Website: home-depot
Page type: payment
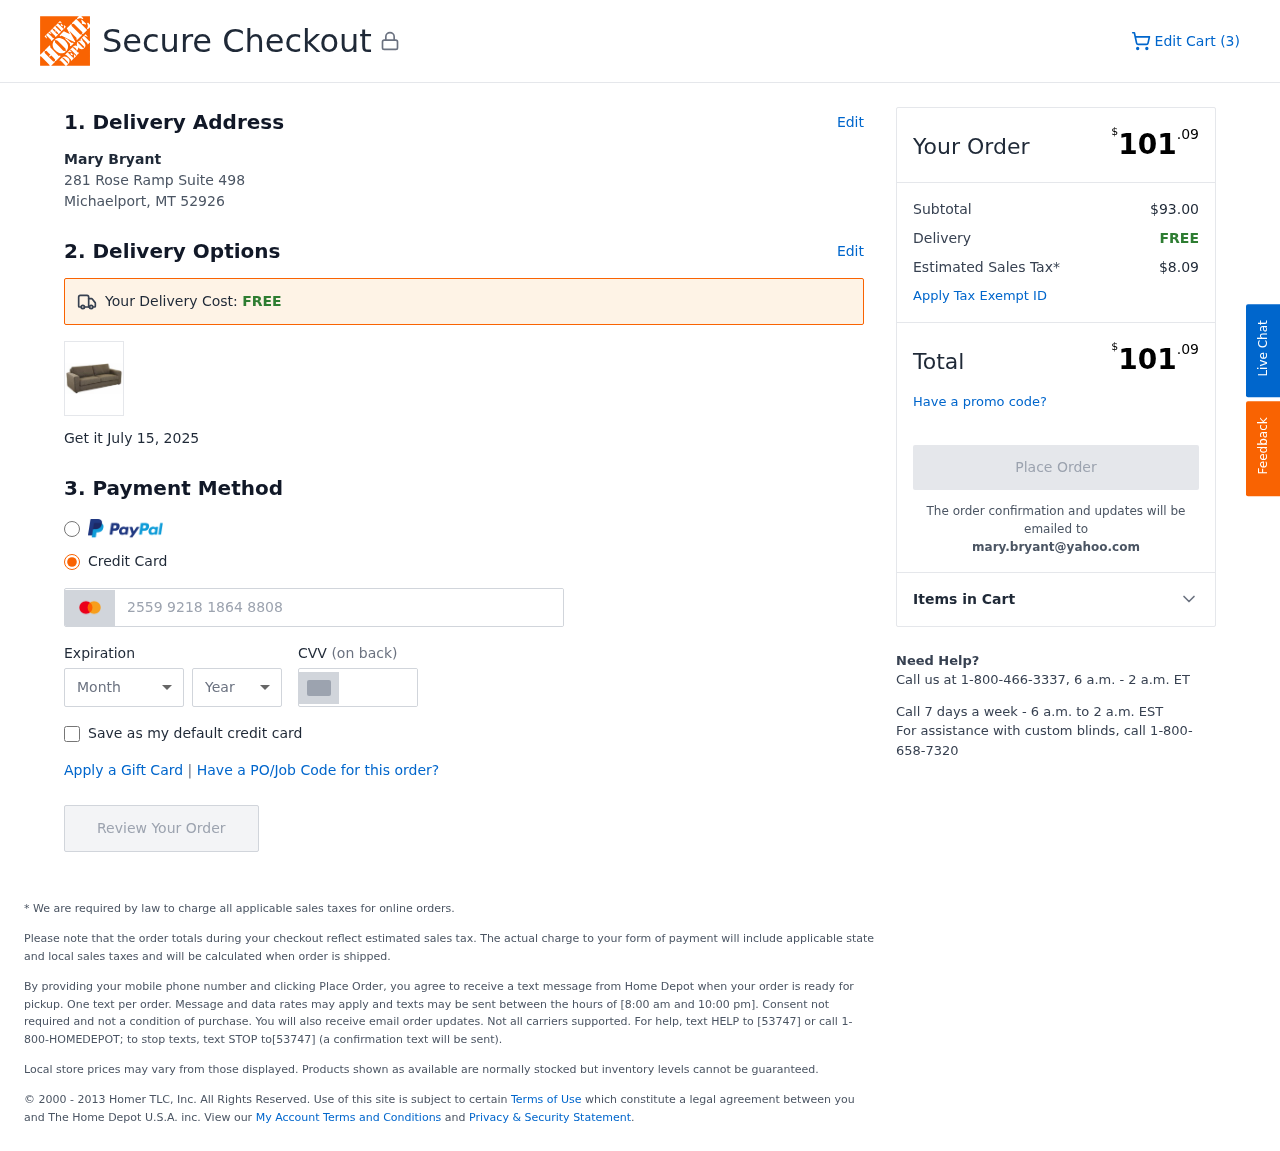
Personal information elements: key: PII_CARD_CVV
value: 235
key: PII_CARD_EXPIRY_MONTH
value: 12
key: PII_CARD_EXPIRY_YEAR
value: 29
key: PII_CARD_NUMBER
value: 2559 9218 1864 8808
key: PII_CITY_STATE_ZIP
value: Michaelport, MT 52926
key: PII_EMAIL
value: mary.bryant@yahoo.com
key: PII_FULLNAME
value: Mary Bryant
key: PII_STREET
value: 281 Rose Ramp Suite 498
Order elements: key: ORDER_NUM_ITEMS
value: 3
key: ORDER_DELIVERY_DATE
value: July 15, 2025
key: ORDER_TOTAL
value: $101.09
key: ORDER_SUBTOTAL
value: $93.00
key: ORDER_SHIPPING_COST
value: FREE
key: ORDER_TAX
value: $8.09